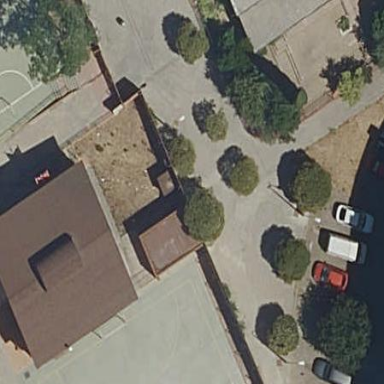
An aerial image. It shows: School building.